Question: I am trying to create an RGB background colour around a head which I have masked.
'''
mask = np.ones(image.shape)
mask = cv2.drawContours(mask, [c], -1, 0, cv2.FILLED)
output = image.copy()
output[mask != 0] = (255,0,0)
'''
But I get the following error:
'''
ValueError: NumPy boolean array indexing assignment cannot assign 3 input values to the 143184 output values where the mask is true
'''
It works when using a single input:
'''
mask = np.ones(image.shape)
mask = cv2.drawContours(mask, [c], -1, 0, cv2.FILLED)
output = image.copy()
output[mask != 0] = 0
'''
And gives the correct masking:

However, I would ideally like to have the background red so when I later make the background transparent it doesn't affect anything in the face.
Would appreciate any help
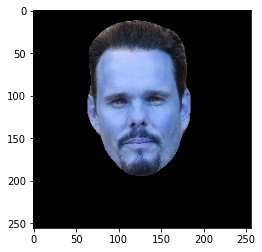
Answer: Simple answer: make 'mask' single channeled.
'''
mask = np.ones(image.shape[:2])
'''
Explanation:
This is because your 'mask' is the same shape as 'image' and you're trying to replace every single value with three. If you want to replace every three values, you should build query that would give access to three per operation.
In your code 'output[mask != 0] = anything' puts 'anything' instead of each value of each channel but only if it will fit the shape.
Let's say your image is 400x300 px RGB (or BGR, whatever with 3 channels), so its shape is 400x300x3. Since mask is the same shape, condition 'mask != 0' points to each value of each channel. When mask is single channel, the condition points to each pixel wholly and then you can replace 3 existing values with 3 desired (still keeping the shape).